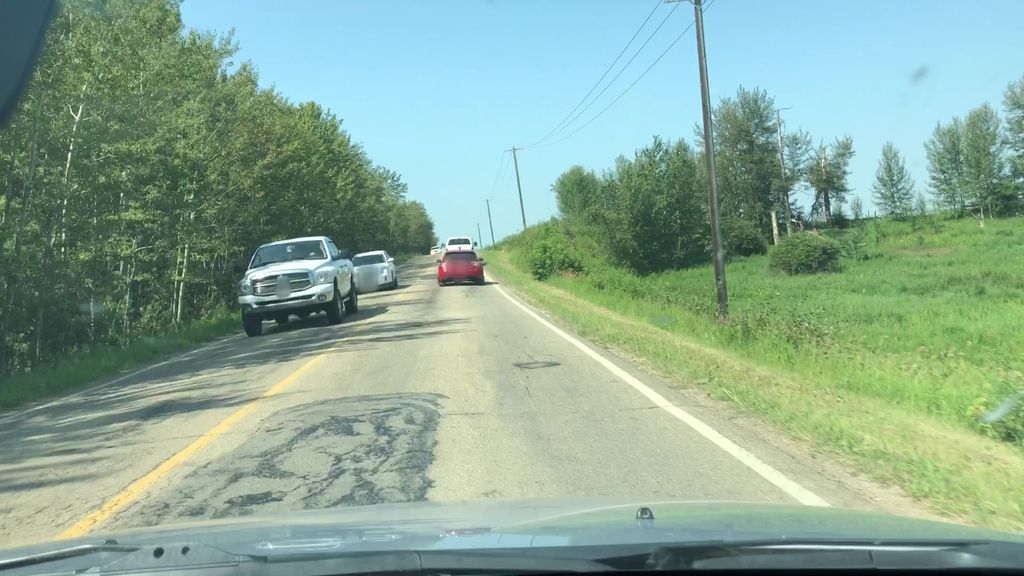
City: edmonton